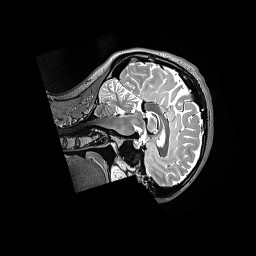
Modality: T2w
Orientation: sagittal
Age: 25
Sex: female
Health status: ill
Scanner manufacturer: siemens
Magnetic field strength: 3 T
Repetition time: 3.2 s
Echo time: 0.564 s